Field crop: maize
Growth stage: 2
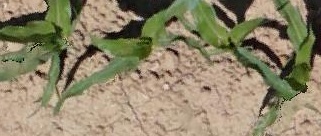
Species: maize